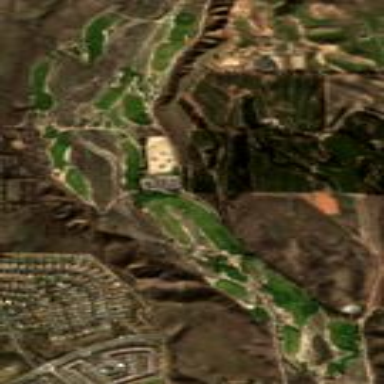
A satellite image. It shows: Golf course surrounded by greenery.